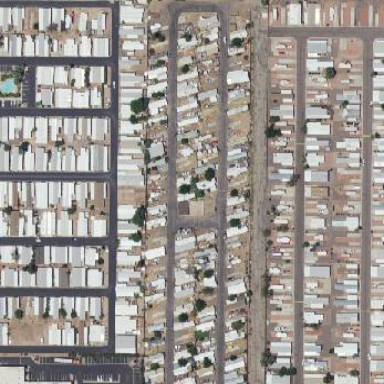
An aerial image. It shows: Mobile residential area.